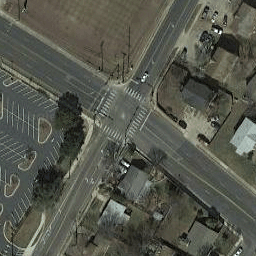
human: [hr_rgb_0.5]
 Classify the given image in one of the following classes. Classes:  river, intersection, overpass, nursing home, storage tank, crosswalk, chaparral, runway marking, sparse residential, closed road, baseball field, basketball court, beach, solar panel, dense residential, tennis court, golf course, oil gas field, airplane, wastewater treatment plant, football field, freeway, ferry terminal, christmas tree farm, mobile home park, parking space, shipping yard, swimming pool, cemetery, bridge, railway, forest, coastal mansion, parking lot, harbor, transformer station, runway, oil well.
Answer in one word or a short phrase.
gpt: intersection